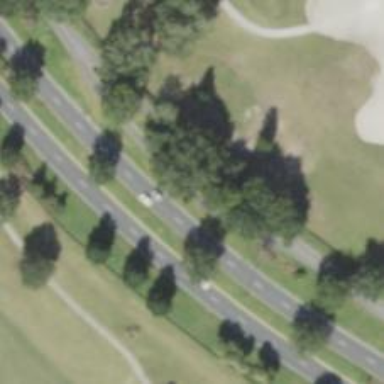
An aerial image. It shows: Golf cartpath that is also road path.